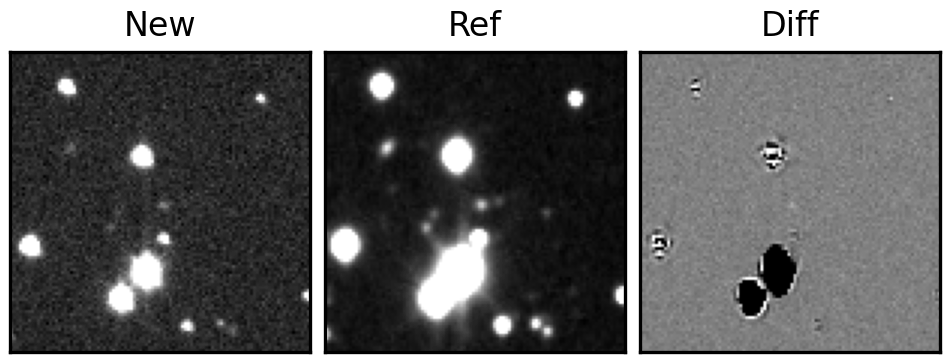
Label: real